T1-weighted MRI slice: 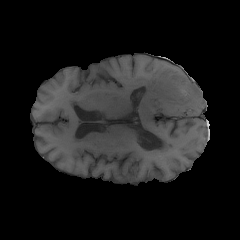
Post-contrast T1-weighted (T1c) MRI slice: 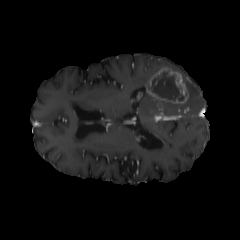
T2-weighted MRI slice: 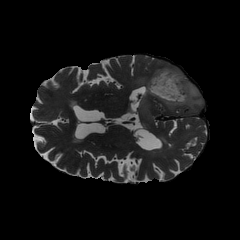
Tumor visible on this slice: yes